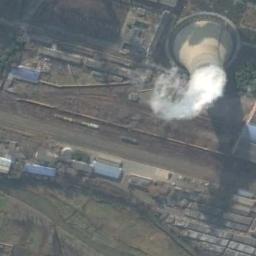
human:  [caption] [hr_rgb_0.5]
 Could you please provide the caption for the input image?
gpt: There is a factory building in a thermal power station and a cooling tower is steaming .

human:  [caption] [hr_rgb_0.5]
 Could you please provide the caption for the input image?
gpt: There are about 10 thermal power stations here, and the roofs of the surrounding buildings are black .

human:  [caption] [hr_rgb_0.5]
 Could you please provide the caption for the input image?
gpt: There are many buildings of different shapes next to the thermal power station .

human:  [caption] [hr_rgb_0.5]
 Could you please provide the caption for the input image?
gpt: The thermal power station is on the grass next to some buildings with white mist above .

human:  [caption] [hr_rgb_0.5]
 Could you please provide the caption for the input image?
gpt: There are many buildings and a chimney on the thermal power station .